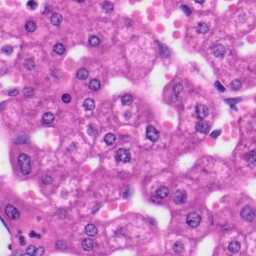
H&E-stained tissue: Liver